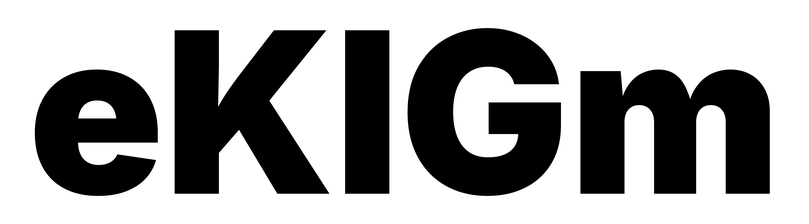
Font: Inter_Black